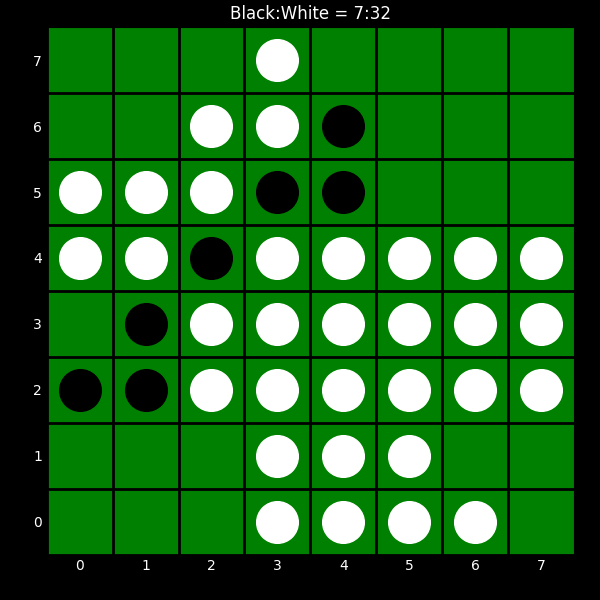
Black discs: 7
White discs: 32